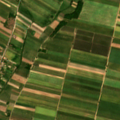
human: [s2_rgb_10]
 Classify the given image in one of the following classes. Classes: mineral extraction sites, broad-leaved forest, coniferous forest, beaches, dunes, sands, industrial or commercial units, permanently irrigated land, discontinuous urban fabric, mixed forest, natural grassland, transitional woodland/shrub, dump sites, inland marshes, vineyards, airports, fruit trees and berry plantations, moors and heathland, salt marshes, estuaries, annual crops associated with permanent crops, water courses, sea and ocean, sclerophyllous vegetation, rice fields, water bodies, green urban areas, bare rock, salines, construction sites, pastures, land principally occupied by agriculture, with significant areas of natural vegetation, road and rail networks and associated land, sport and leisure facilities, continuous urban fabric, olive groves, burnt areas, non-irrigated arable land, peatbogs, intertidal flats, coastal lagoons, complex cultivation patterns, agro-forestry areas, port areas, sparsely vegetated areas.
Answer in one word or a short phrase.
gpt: discontinuous urban fabric, non-irrigated arable land, land principally occupied by agriculture, with significant areas of natural vegetation